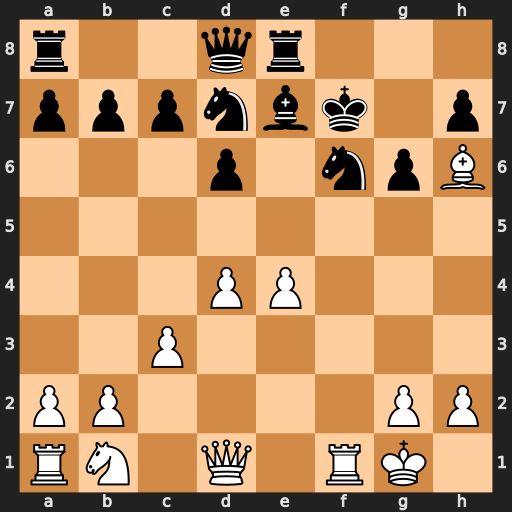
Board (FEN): r2qr3/pppnbk1p/3p1npB/8/3PP3/2P5/PP4PP/RN1Q1RK1
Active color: w
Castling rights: -
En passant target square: -
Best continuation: Qb3+ d5 Qxd5#